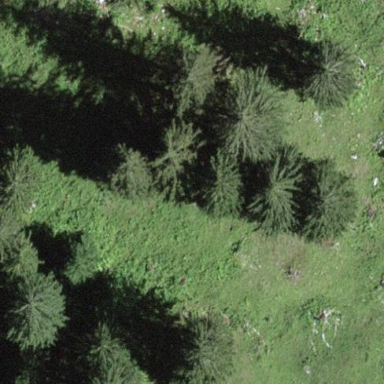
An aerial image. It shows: Forest area.